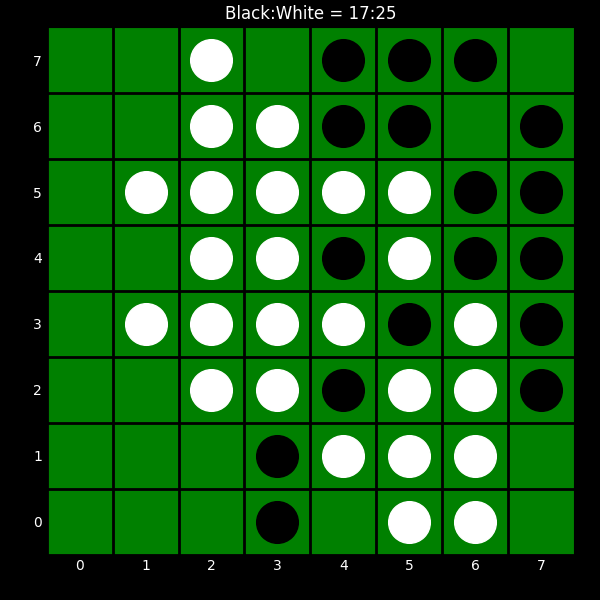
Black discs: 17
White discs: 25